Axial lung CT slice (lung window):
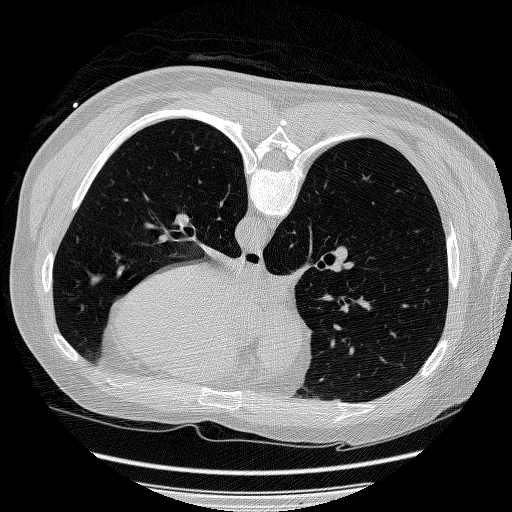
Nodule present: no